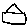
Label: house